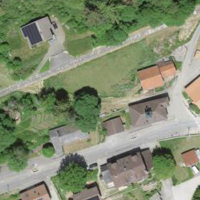
EUNIS habitat code: 24
Species observed at this site:
Primula veris
Clytus arietis